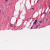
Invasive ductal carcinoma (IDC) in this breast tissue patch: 0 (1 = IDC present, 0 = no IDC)